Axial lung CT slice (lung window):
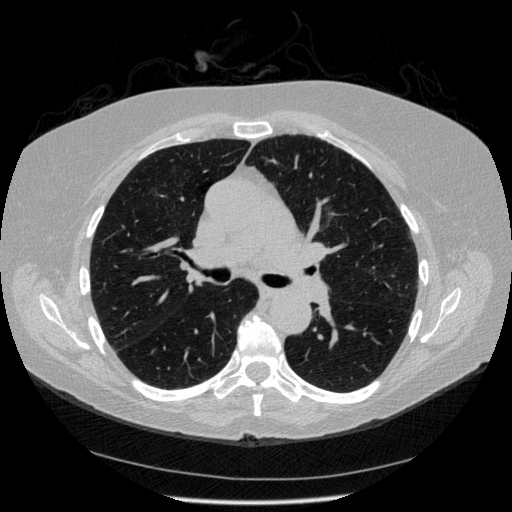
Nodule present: no